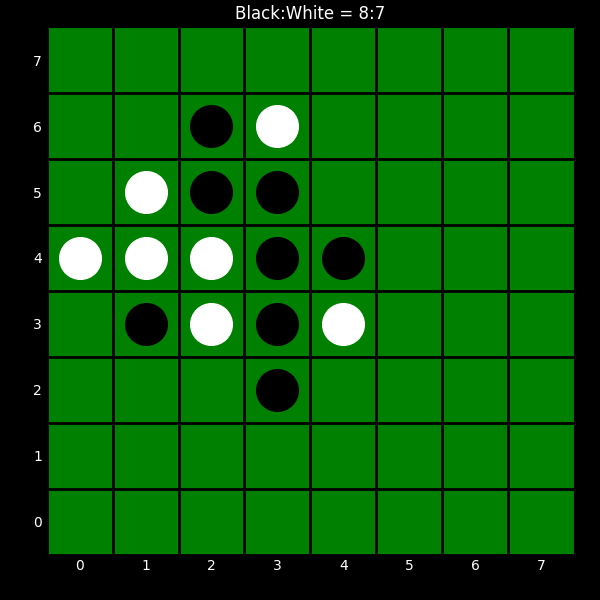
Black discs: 8
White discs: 7